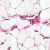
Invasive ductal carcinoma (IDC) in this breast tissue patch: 0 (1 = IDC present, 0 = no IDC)